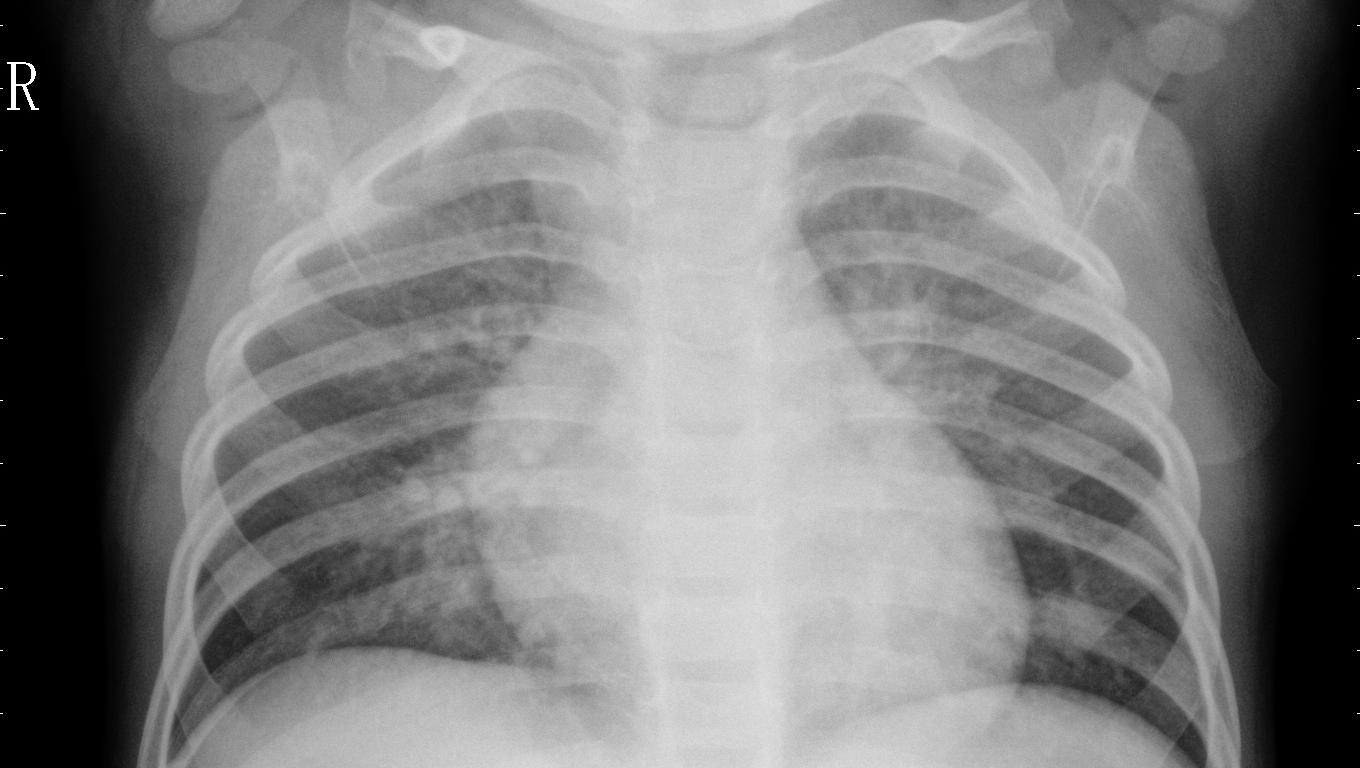
Diagnosis: PNEUMONIA